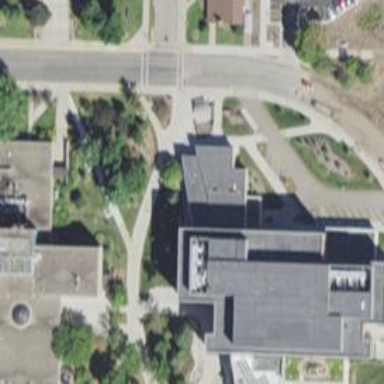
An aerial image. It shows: University building with flat roof.